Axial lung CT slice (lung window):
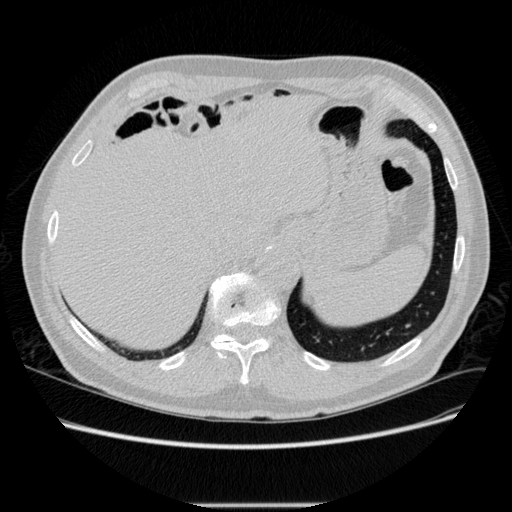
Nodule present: no